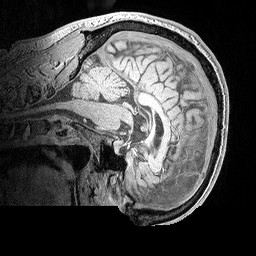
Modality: MP2RAGE
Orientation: sagittal
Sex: male
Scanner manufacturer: siemens
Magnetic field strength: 3 T
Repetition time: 5 s
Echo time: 0.00292 s